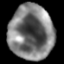
Tissue: lung
Cell type: Epithelial cells
Senescence score: 0.1843
Nuclear area (px): 2383
Mean DAPI intensity: 121.614